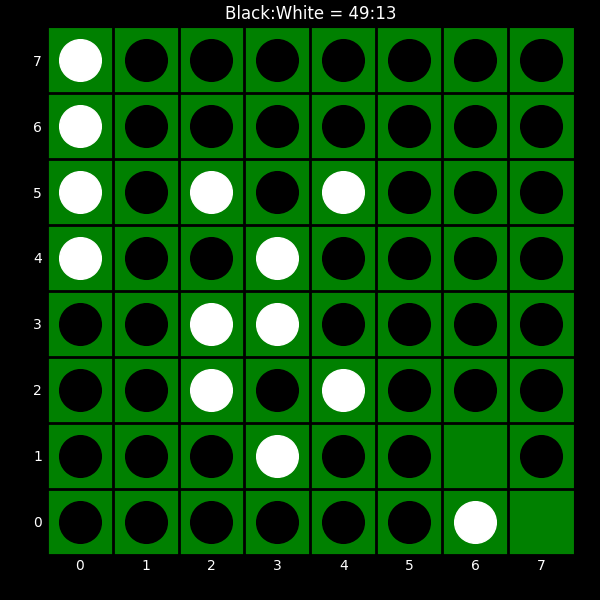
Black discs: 49
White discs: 13